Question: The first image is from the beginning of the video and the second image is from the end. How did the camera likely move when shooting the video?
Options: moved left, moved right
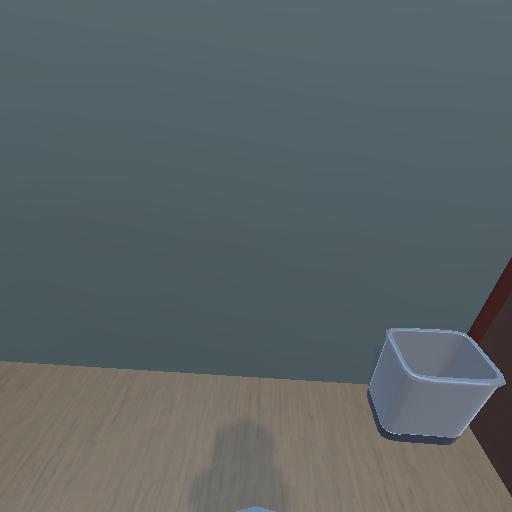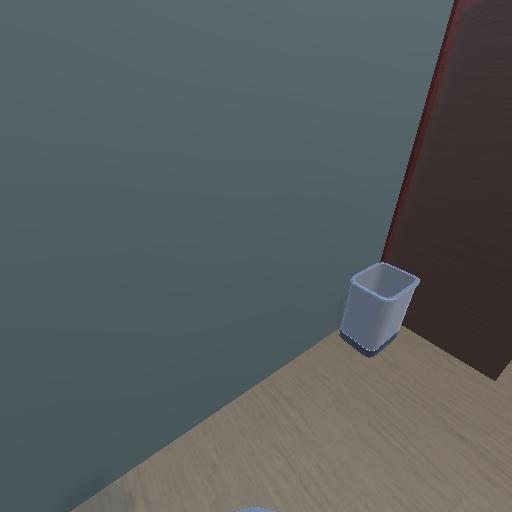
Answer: moved left